Question: I'm creating interactive gant chart based on JavaFx nodes.
Pictures shows me concept.
'''
1. Operations are placed inside of VBox
2. VBox is placed inside of StackPane and then inside of ScrollPane.
3. I have vertical time lines responsible for hours.
'''
This is the method which im using for adding vertical timelines:
'''
//sp is my StackPane
//line every 60 px / minutes
for (int i = 0; i < lines.length; i++) {
lines[i] = new Line(i * 60, 0, i * 60, sp.getWidth());
sp.getChildren().add(lines[i]);
}
'''
Problem is that all the lines are added one by one in the middle of Gant Chart. Basicly I think the problem is that Java is not correctly setting X (start, end) , Y (start, end ) values ....
any advice?

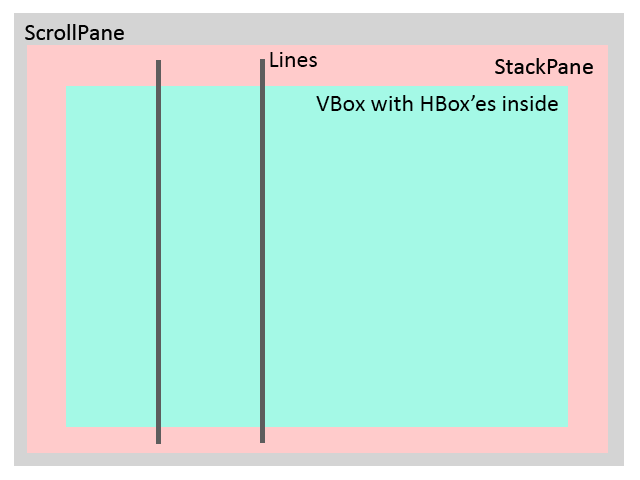
Answer: StackPane is a layout pane, it positions it's content according to constraints on the content such as the <URL>.
What you want to do is use a container other than a StackPane which does not automatically layout the content positions. Examples of containers you could use are a <URL>.
You can always wrap your parent container in a StackPane if you want it centered in it's available layout area (which is generally the way that a StackPane is used).